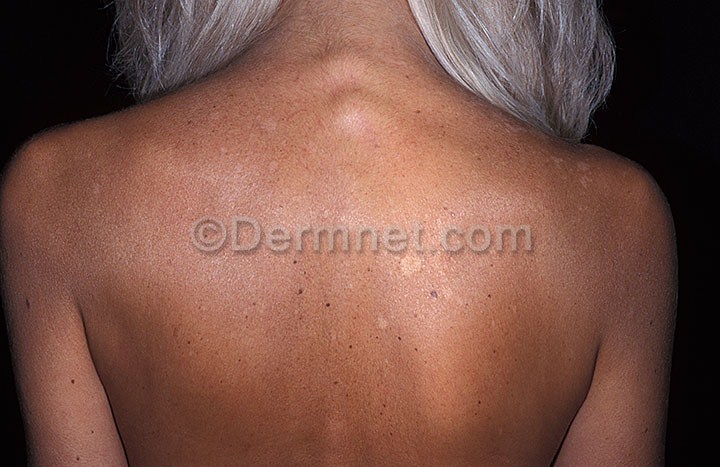
Disease: Tinea Ringworm Candidiasis and other Fungal Infections